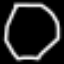
Label: octagon